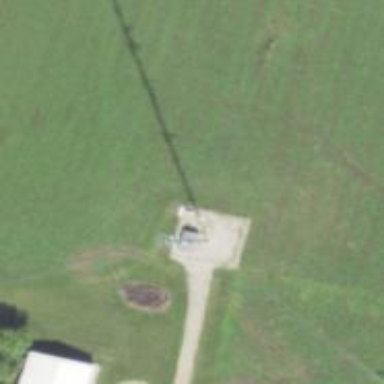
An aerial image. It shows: Communications tower of type communication.